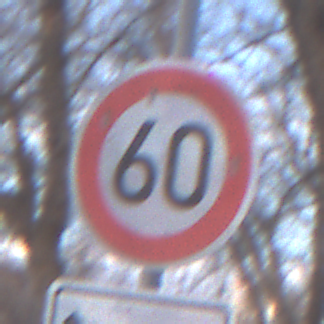
Verkehrszeichen: Geschwindigkeit60
Zusatzzeichen unten: LaengeEinerStrecke2
Umgebung: Outdoor, Nature
Tageszeit: MorningAfternoon
Wetter: PartlyCloudy
Licht: Natural
Jahreszeit: NotSpecified
Kontrast: HighContrast